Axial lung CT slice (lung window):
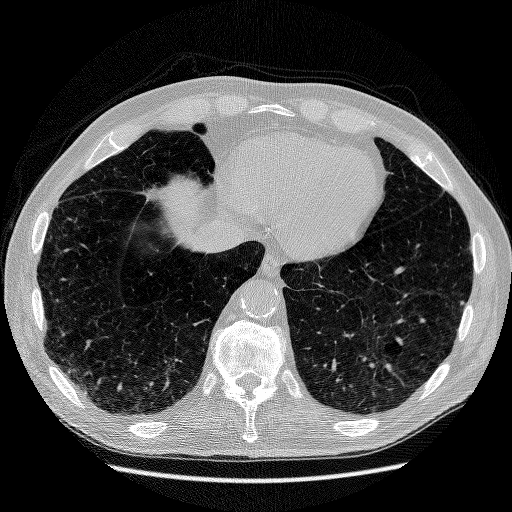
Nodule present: no